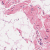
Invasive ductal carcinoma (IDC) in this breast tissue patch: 0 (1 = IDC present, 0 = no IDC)